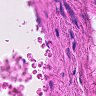
Metastatic tissue present: no